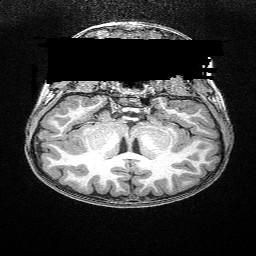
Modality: T1w
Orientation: sagittal